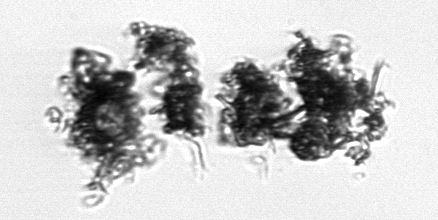
Label: Thalassiosira_TAG_external_detritus